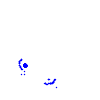
Particle: electron